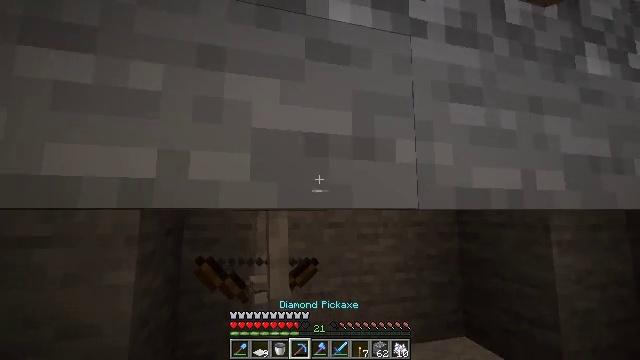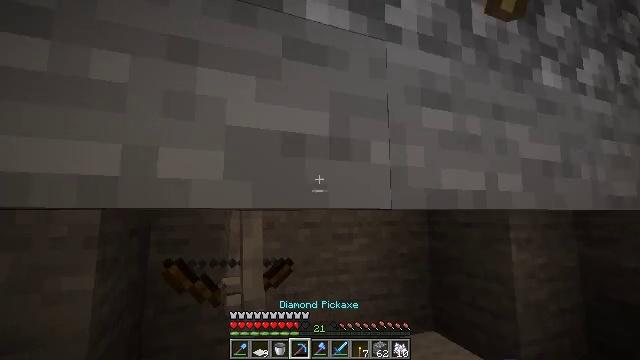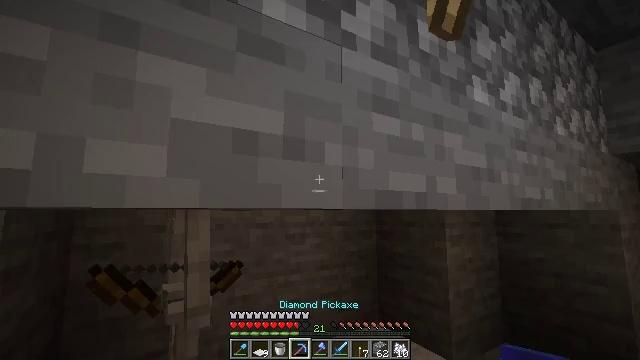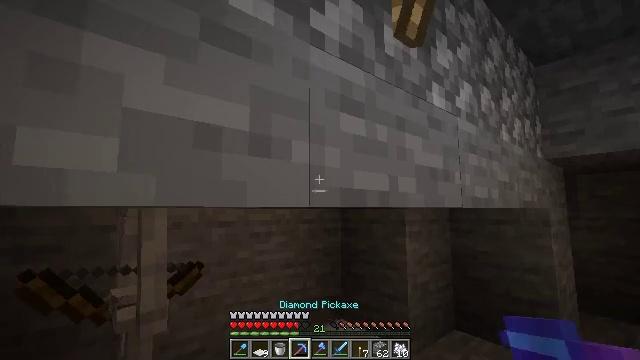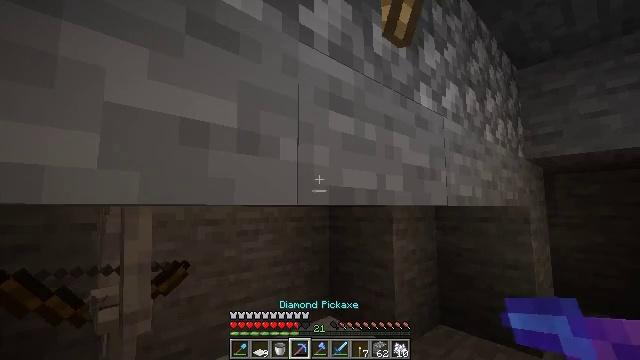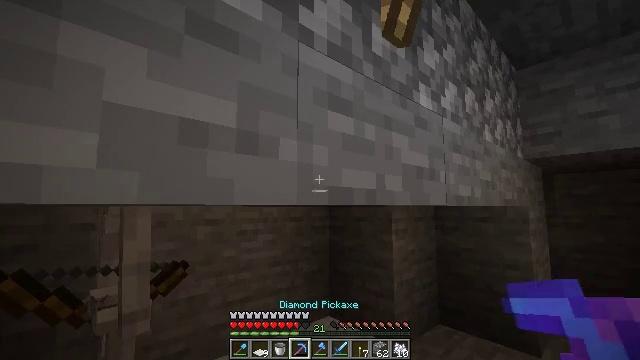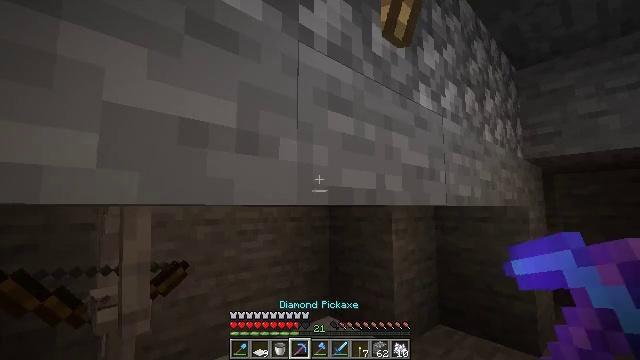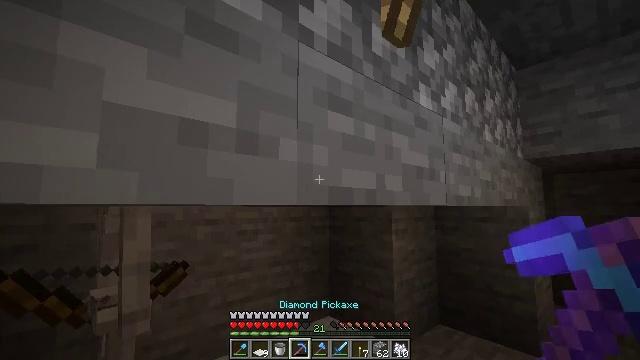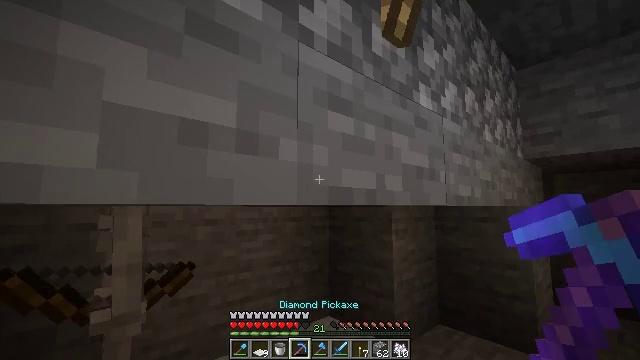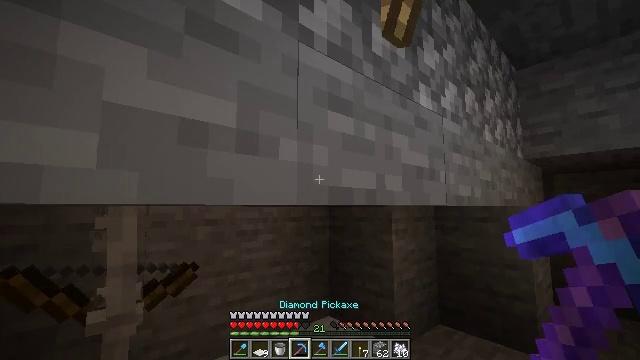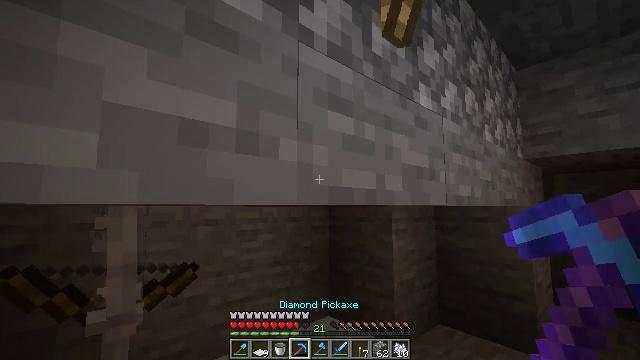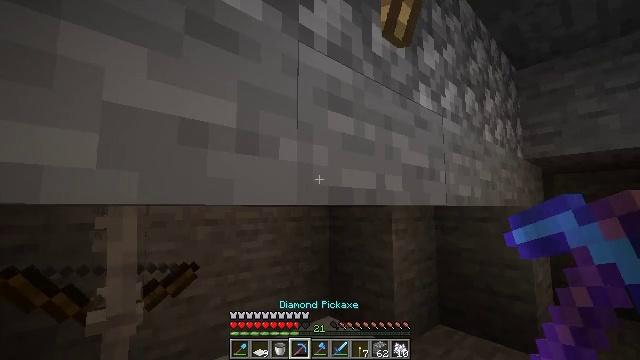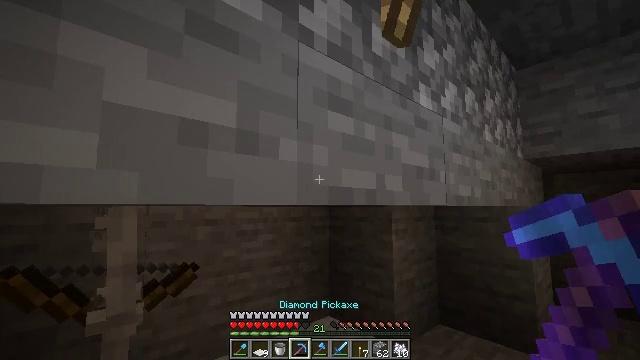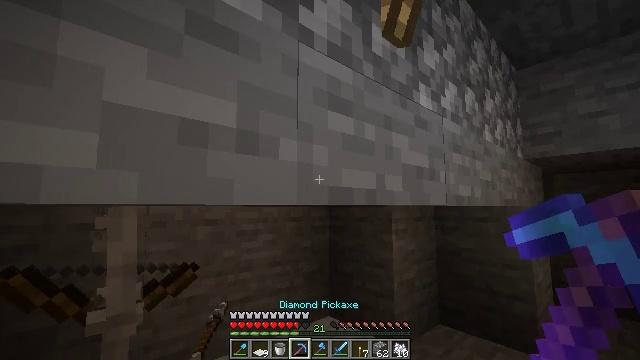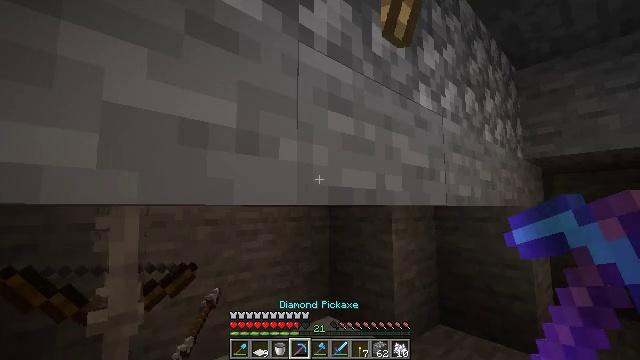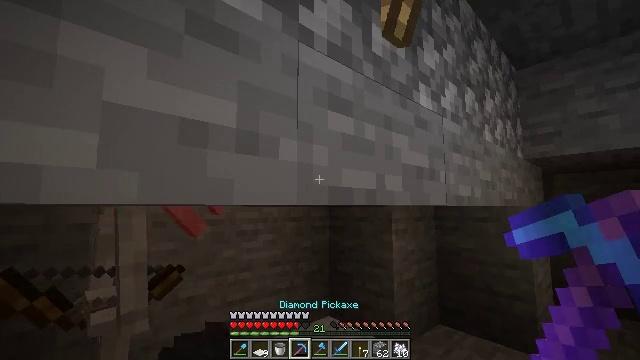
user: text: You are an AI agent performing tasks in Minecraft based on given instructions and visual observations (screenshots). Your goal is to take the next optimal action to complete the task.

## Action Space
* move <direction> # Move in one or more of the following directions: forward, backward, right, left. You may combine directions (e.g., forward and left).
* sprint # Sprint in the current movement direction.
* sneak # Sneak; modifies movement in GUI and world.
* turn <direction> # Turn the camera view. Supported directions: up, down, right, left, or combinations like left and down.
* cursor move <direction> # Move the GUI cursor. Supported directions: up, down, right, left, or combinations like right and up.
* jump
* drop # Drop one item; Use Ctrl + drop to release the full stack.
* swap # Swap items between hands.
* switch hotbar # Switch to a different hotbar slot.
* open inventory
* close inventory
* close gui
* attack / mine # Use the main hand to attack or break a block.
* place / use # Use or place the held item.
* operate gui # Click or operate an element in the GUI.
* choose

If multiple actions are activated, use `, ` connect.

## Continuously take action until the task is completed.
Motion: motion action
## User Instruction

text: Kill a skeleton.
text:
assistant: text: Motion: turn right
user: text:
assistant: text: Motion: turn right
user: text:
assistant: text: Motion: turn right
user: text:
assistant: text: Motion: turn right
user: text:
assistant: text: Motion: no_op
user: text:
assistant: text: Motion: no_op
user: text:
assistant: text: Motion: no_op
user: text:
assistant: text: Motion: no_op
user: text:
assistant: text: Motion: no_op
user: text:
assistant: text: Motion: no_op
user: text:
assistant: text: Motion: no_op
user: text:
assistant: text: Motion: no_op
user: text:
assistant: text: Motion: no_op
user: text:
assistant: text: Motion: no_op
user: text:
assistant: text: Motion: no_op
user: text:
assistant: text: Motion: no_op
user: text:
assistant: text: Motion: no_op
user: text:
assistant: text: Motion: no_op
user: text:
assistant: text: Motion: no_op
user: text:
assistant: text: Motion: no_op
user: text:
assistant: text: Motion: no_op
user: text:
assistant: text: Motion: turn left
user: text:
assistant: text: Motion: turn left and down
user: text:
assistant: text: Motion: turn left
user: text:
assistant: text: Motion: turn left
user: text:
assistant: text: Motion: turn left
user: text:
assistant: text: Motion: turn left
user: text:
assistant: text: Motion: turn left and down
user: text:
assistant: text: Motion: turn down
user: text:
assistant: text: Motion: turn down